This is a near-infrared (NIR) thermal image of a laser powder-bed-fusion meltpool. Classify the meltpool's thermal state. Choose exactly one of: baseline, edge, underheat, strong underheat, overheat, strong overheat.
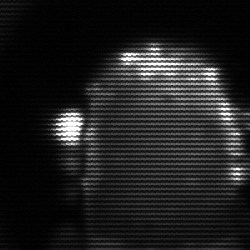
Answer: baseline